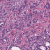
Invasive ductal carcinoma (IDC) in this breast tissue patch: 1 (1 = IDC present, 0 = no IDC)